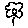
Label: flower